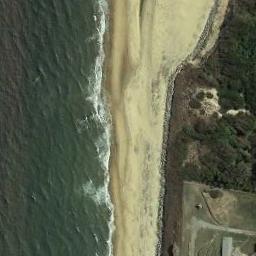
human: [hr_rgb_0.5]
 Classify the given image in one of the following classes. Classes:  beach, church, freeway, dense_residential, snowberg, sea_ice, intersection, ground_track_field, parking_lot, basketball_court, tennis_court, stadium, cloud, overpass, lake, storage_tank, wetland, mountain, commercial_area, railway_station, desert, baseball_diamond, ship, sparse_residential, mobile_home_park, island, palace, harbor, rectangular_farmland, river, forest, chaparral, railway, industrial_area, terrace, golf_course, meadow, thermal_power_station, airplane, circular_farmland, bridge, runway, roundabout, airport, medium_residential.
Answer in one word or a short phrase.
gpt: beach